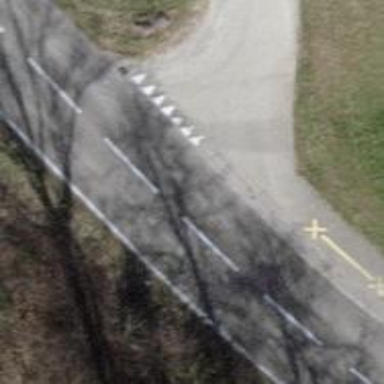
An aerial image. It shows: Tertiary road with asphalt surface.